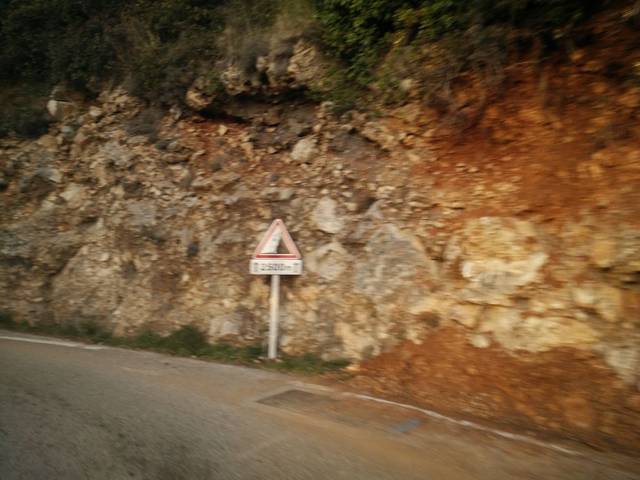
Region: France
Coordinates: 43.753, 7.407